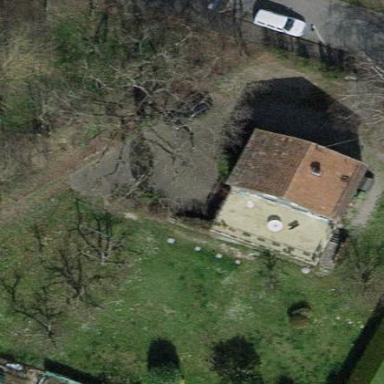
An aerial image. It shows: Garden enclosed by fence.